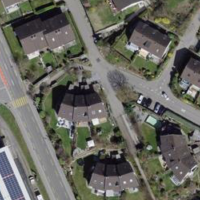
EUNIS habitat code: 55
Species observed at this site:
Cornus sanguinea